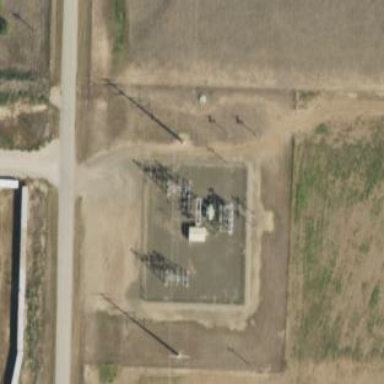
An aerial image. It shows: Distribution substation surrounded by fence.